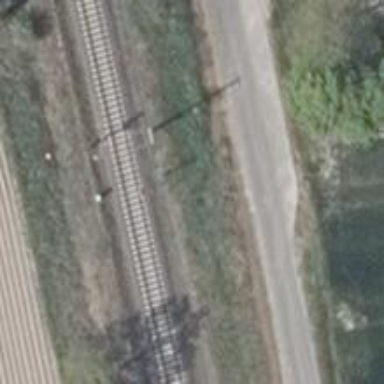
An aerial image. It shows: Light signal at railway crossing.